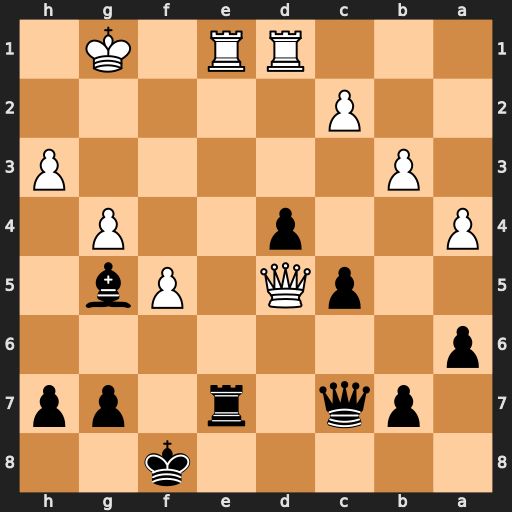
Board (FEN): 5k2/1pq1r1pp/p7/2pQ1Pb1/P2p2P1/1P5P/2P5/3RR1K1
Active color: b
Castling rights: -
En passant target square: -
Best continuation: Qg3+ Kf1 Be3 Rxe3 Qxe3